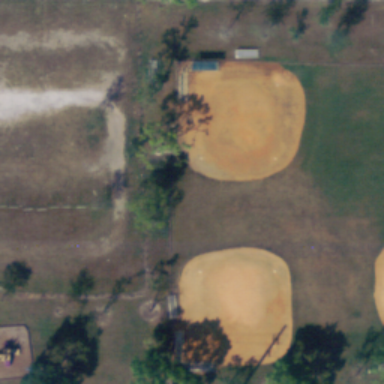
There are two baseball diamonds .